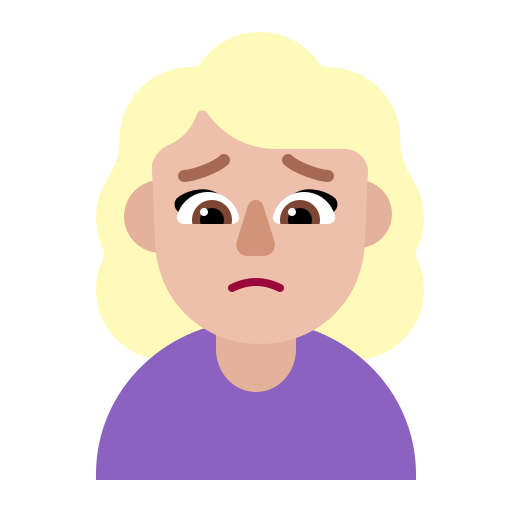
woman frowning flat  light